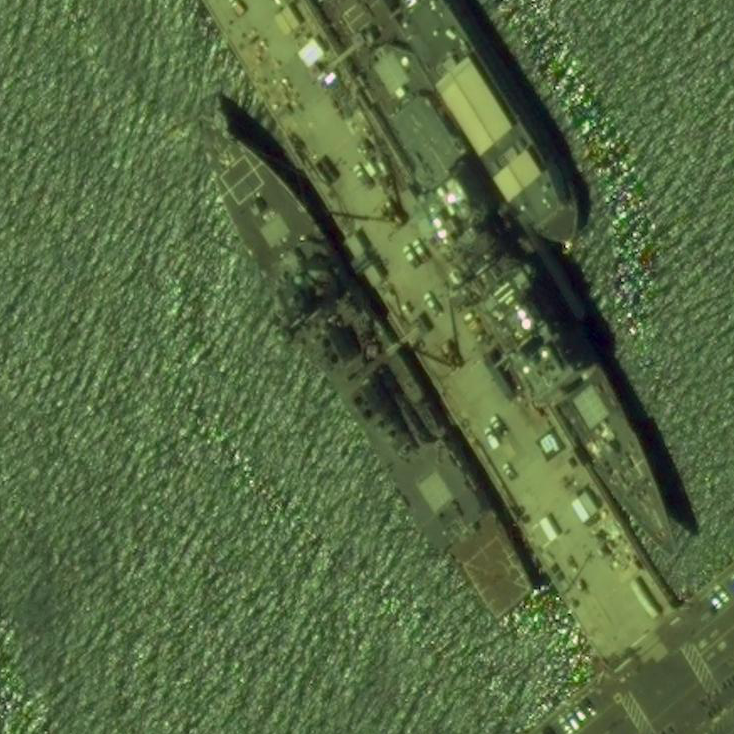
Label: destroyer